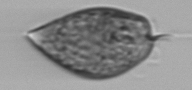
Label: Prorocentrum_micans